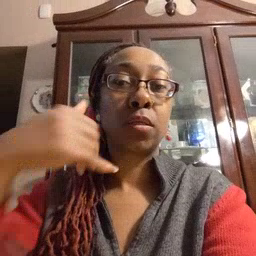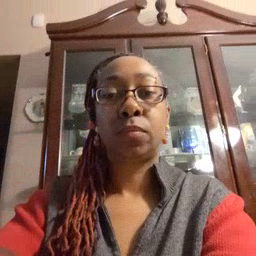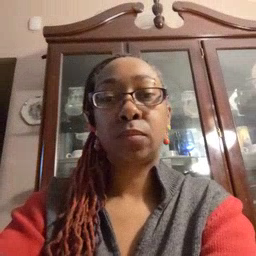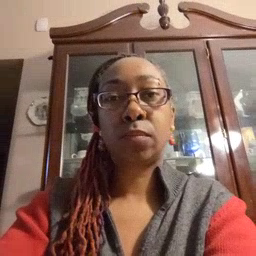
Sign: callonphone